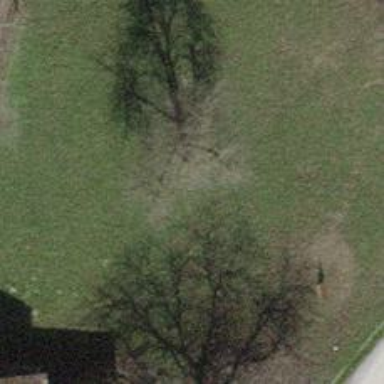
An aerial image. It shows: Beautiful tree in nature.